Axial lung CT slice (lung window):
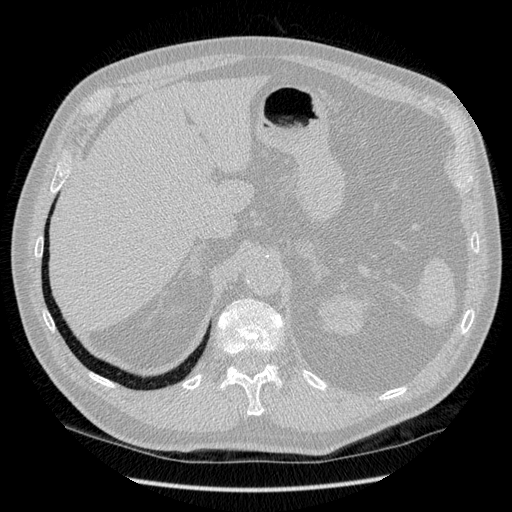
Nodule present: no